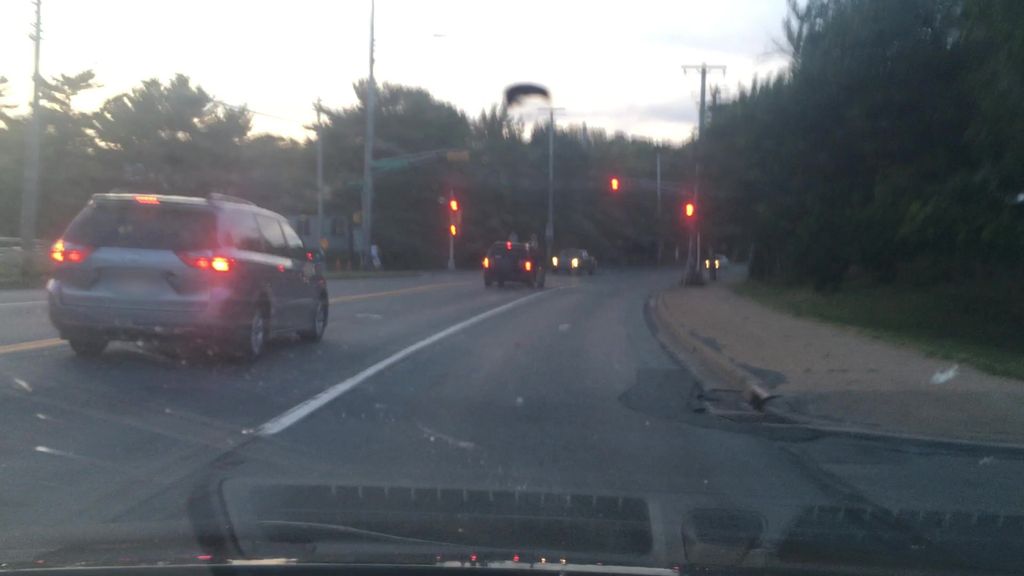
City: halifax